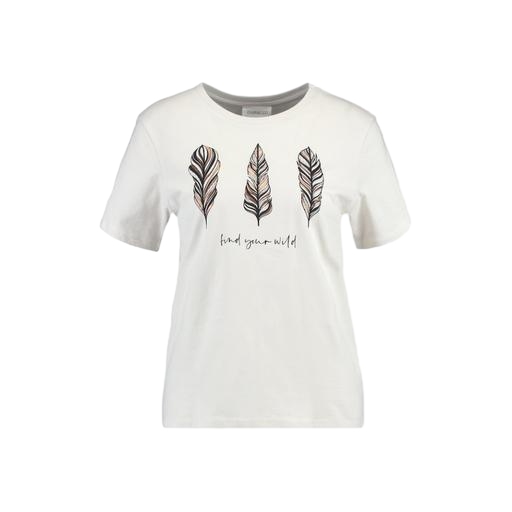
t-shirt wild print, graphic t-shirt, white printed t-shirt, white background